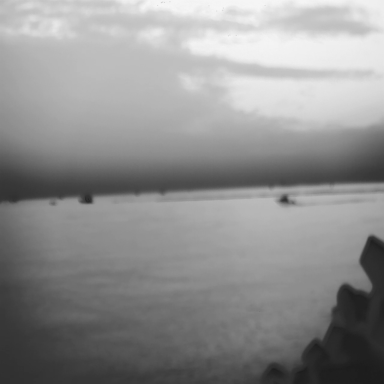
There are five bulk_carriers in the infrared image.